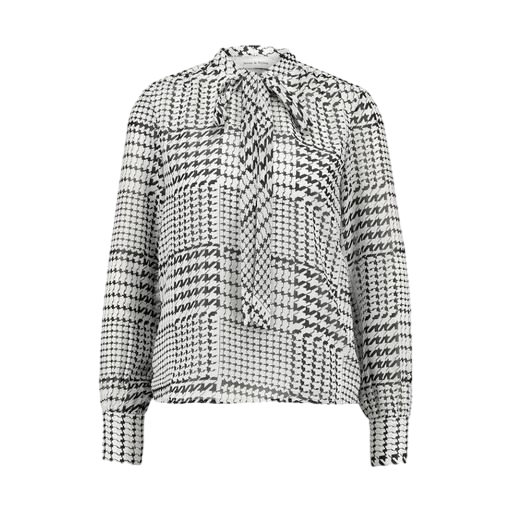
black houndstooth shirt, black dp curve monochrome print tie blouse, white scarf print blouse, white background